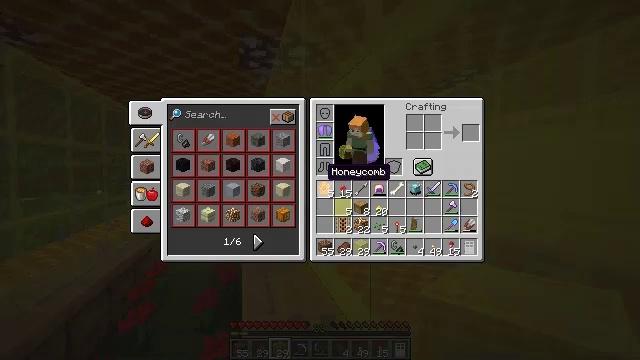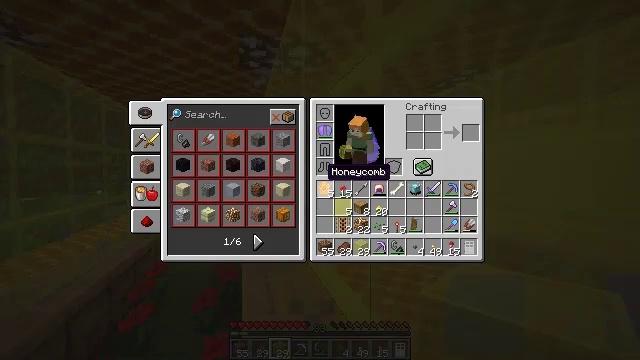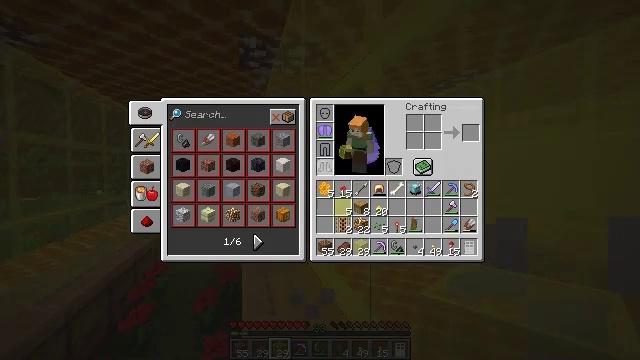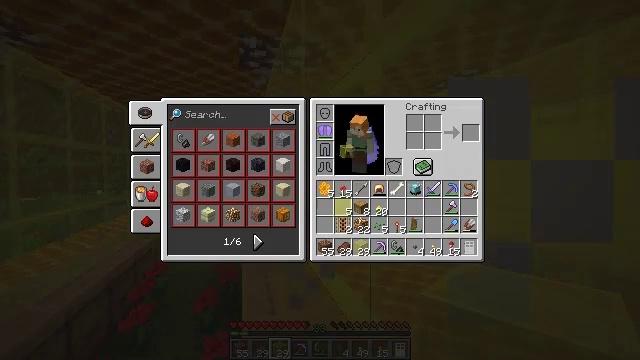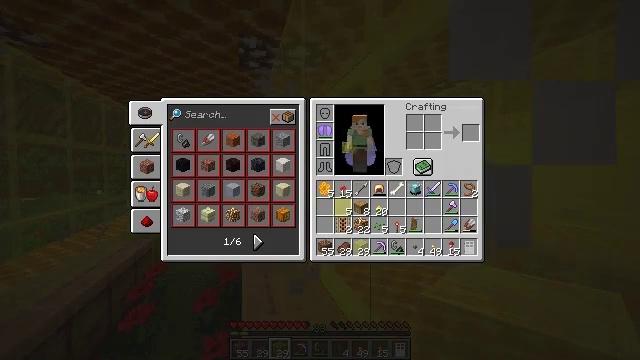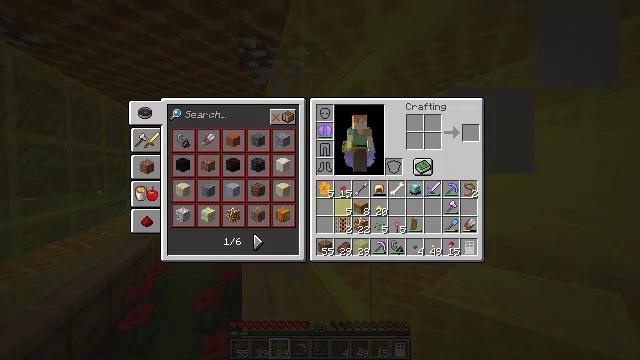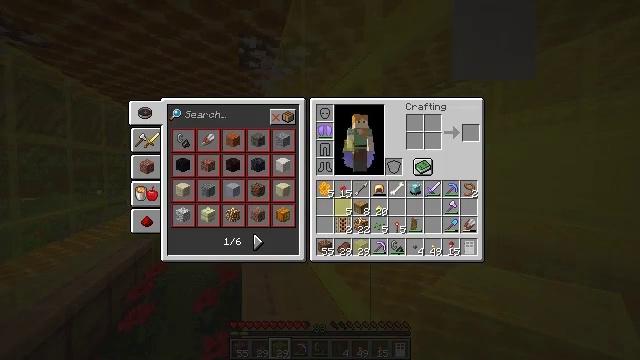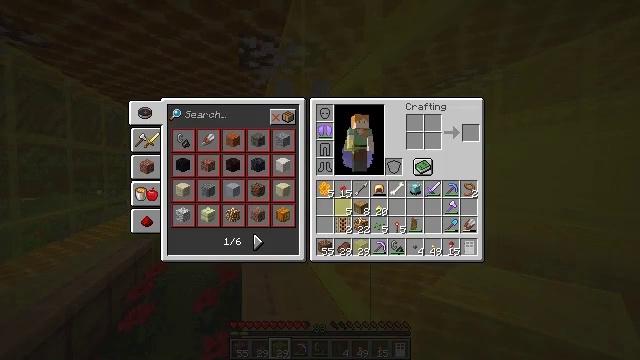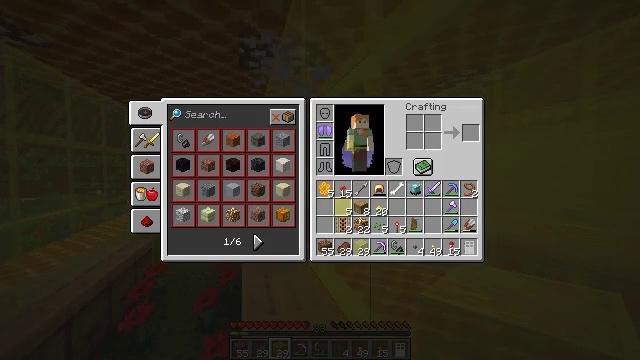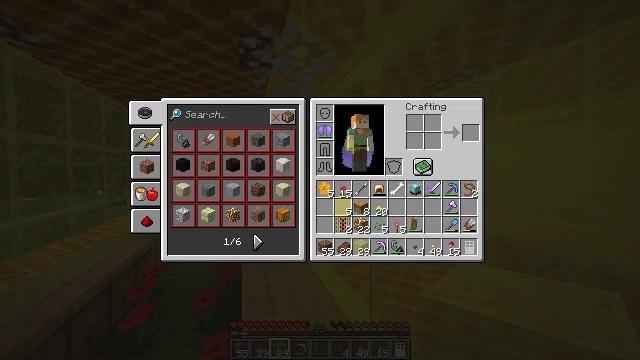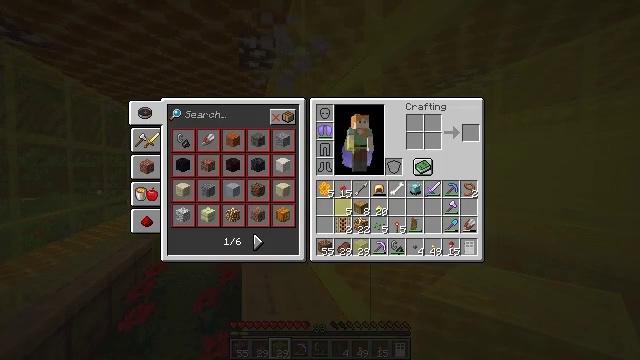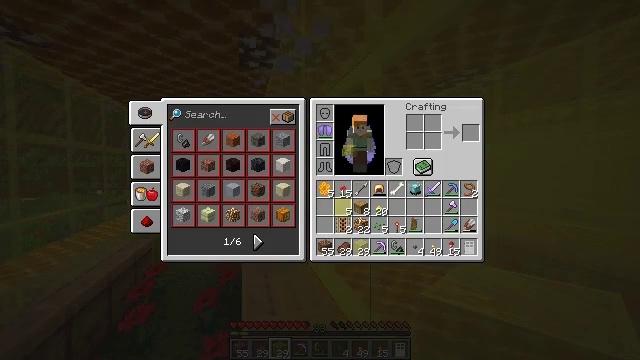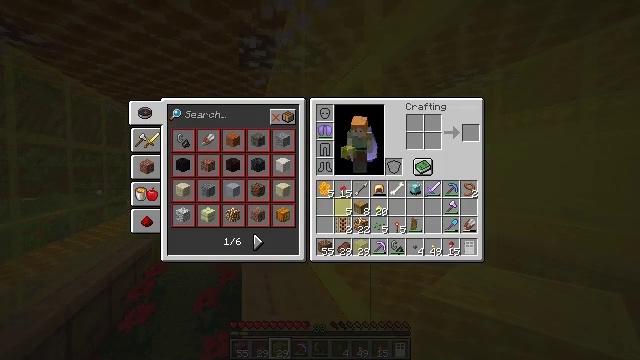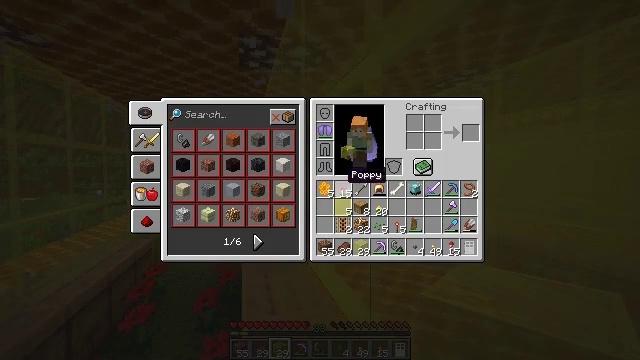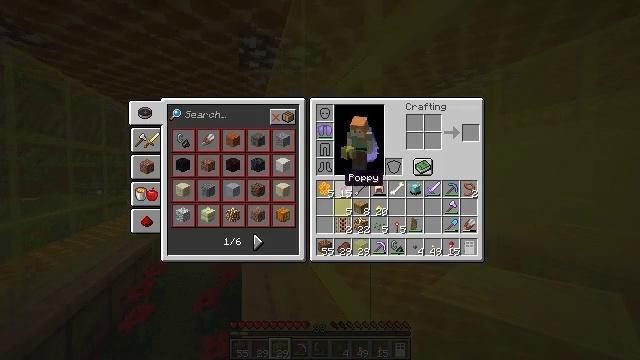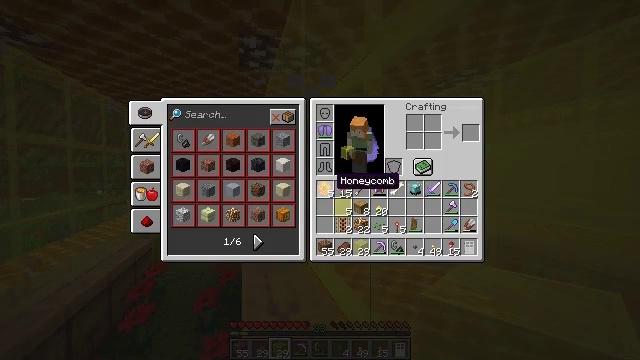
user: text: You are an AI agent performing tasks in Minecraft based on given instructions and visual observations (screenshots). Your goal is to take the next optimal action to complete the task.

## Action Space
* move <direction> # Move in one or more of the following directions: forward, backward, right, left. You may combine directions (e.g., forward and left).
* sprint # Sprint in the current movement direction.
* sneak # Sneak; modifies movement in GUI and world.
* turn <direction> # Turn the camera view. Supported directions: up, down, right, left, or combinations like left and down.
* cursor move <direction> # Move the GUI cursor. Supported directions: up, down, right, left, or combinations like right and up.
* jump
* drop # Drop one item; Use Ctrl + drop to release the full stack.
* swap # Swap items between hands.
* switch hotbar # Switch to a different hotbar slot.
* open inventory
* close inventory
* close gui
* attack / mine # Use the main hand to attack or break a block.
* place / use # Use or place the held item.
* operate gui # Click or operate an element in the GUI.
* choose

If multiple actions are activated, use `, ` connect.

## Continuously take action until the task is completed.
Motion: motion action
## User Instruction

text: Combine 4 honeycombs to form a honeycomb block.
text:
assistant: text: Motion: no_op
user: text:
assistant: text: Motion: cursor move right and up
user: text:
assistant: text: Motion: cursor move right and up
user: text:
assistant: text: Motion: cursor move right and up
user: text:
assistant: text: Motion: no_op
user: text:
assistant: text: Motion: cursor move right
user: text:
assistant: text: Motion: no_op
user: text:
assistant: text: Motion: no_op
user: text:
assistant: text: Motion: no_op
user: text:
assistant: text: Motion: cursor move left and down
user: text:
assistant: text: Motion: cursor move left and down
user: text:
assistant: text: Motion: no_op
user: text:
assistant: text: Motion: no_op
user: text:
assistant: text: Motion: no_op
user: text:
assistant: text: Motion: cursor move left
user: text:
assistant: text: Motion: no_op
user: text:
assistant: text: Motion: operate gui
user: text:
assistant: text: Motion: operate gui
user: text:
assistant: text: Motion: cursor move right and up
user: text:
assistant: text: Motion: cursor move right and up
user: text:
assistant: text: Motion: cursor move right and up
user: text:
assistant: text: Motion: cursor move right and up
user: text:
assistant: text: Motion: no_op
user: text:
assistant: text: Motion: no_op
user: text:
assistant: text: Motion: no_op
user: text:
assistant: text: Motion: choose
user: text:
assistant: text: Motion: choose
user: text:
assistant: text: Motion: cursor move right, choose
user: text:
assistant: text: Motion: choose
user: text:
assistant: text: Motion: choose